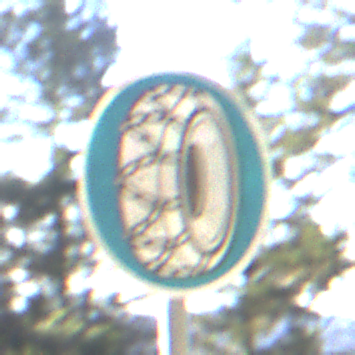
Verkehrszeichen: SchneekettenVorgeschrieben
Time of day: MorningAfternoon
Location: Outdoor (Nature)
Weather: Clear
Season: Winter
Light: Natural